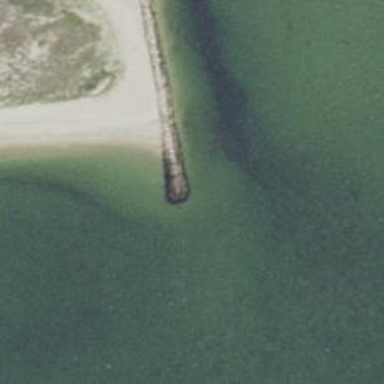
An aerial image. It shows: Breakwater structure.